Field crop: maize
Growth stage: 2
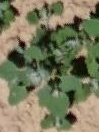
Species: chenopodium